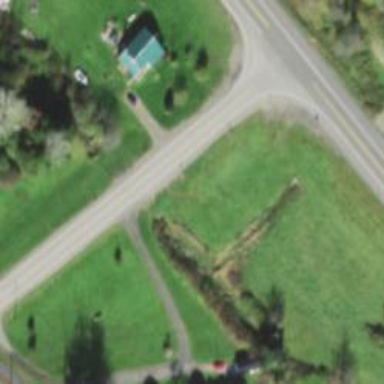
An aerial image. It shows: Unclassified road.